Interaction volume radius: 5 \u00c5
Interaction volume height: 25 \u00c5
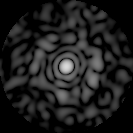
Disorder parameter: 0.8858